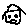
Label: house